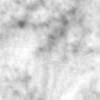
Label: no_change